Interaction volume radius: 10 \u00c5
Interaction volume height: 35 \u00c5
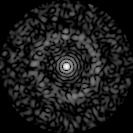
Disorder parameter: 0.8449